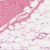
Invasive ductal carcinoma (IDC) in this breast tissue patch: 0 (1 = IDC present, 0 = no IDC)